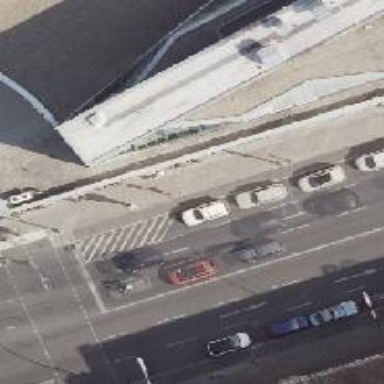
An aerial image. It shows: Taxi stand.